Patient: sex M, age 46
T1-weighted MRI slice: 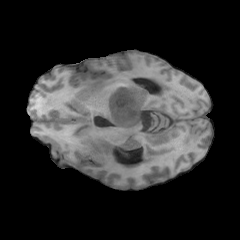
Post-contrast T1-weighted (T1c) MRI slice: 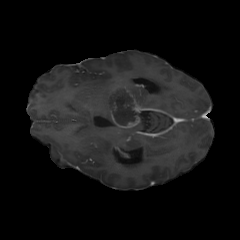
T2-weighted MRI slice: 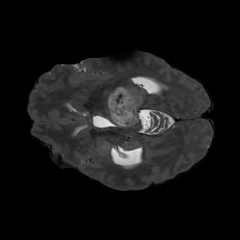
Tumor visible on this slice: yes
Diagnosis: Glioblastoma, IDH-wildtype
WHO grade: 4